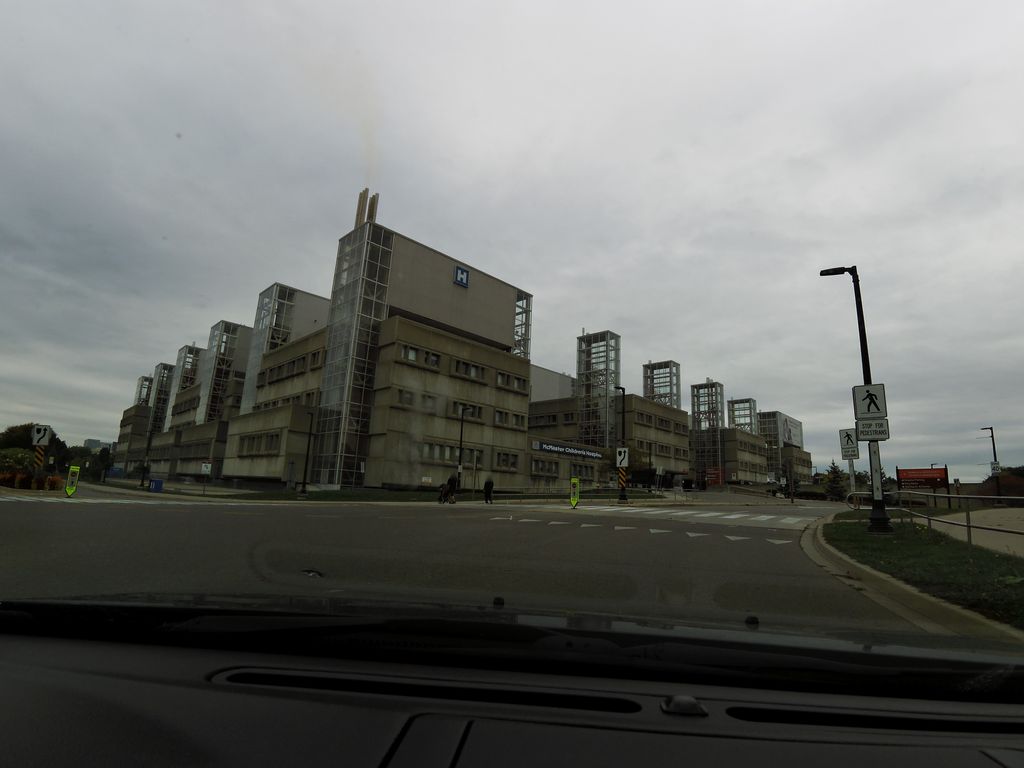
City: hamilton